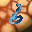
Label: 6